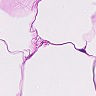
Metastatic tissue present: no